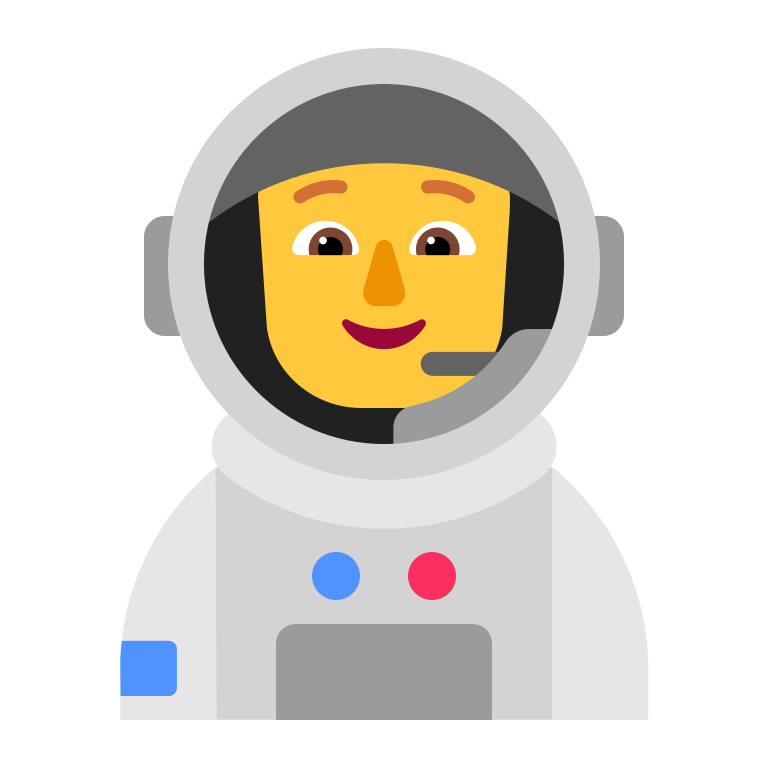
astronaut flat default